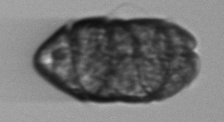
Label: Margalefidinium